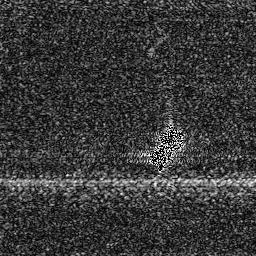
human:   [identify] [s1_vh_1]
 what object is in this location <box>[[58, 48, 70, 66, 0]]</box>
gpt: <ref>1 medium ship at the center</ref>